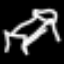
Label: bed